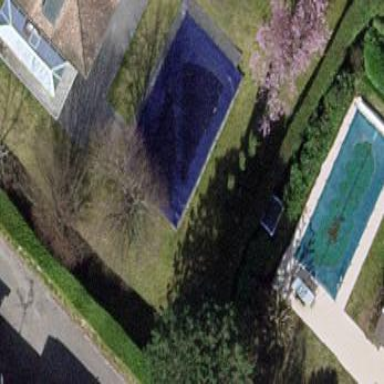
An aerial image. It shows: Swimming pool located in leisure land.